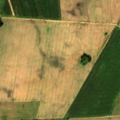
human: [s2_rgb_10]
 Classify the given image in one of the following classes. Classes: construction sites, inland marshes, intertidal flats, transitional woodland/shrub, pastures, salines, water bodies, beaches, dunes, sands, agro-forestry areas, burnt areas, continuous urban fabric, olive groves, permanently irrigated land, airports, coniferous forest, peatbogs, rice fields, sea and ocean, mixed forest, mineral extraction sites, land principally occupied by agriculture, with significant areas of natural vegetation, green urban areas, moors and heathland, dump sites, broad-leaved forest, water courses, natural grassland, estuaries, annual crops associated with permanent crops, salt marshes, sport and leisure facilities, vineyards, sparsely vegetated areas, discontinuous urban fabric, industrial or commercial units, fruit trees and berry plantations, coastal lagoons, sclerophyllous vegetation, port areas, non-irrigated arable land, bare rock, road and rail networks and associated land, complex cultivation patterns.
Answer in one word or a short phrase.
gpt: non-irrigated arable land